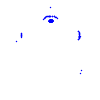
Particle: kaon